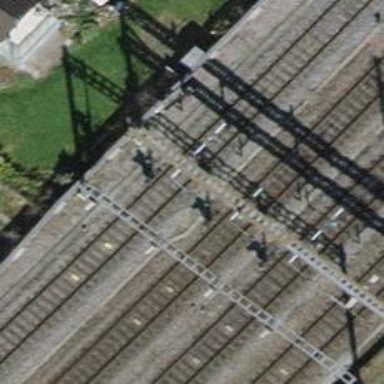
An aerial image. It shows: Railway signal.